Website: apple
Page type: billing-address
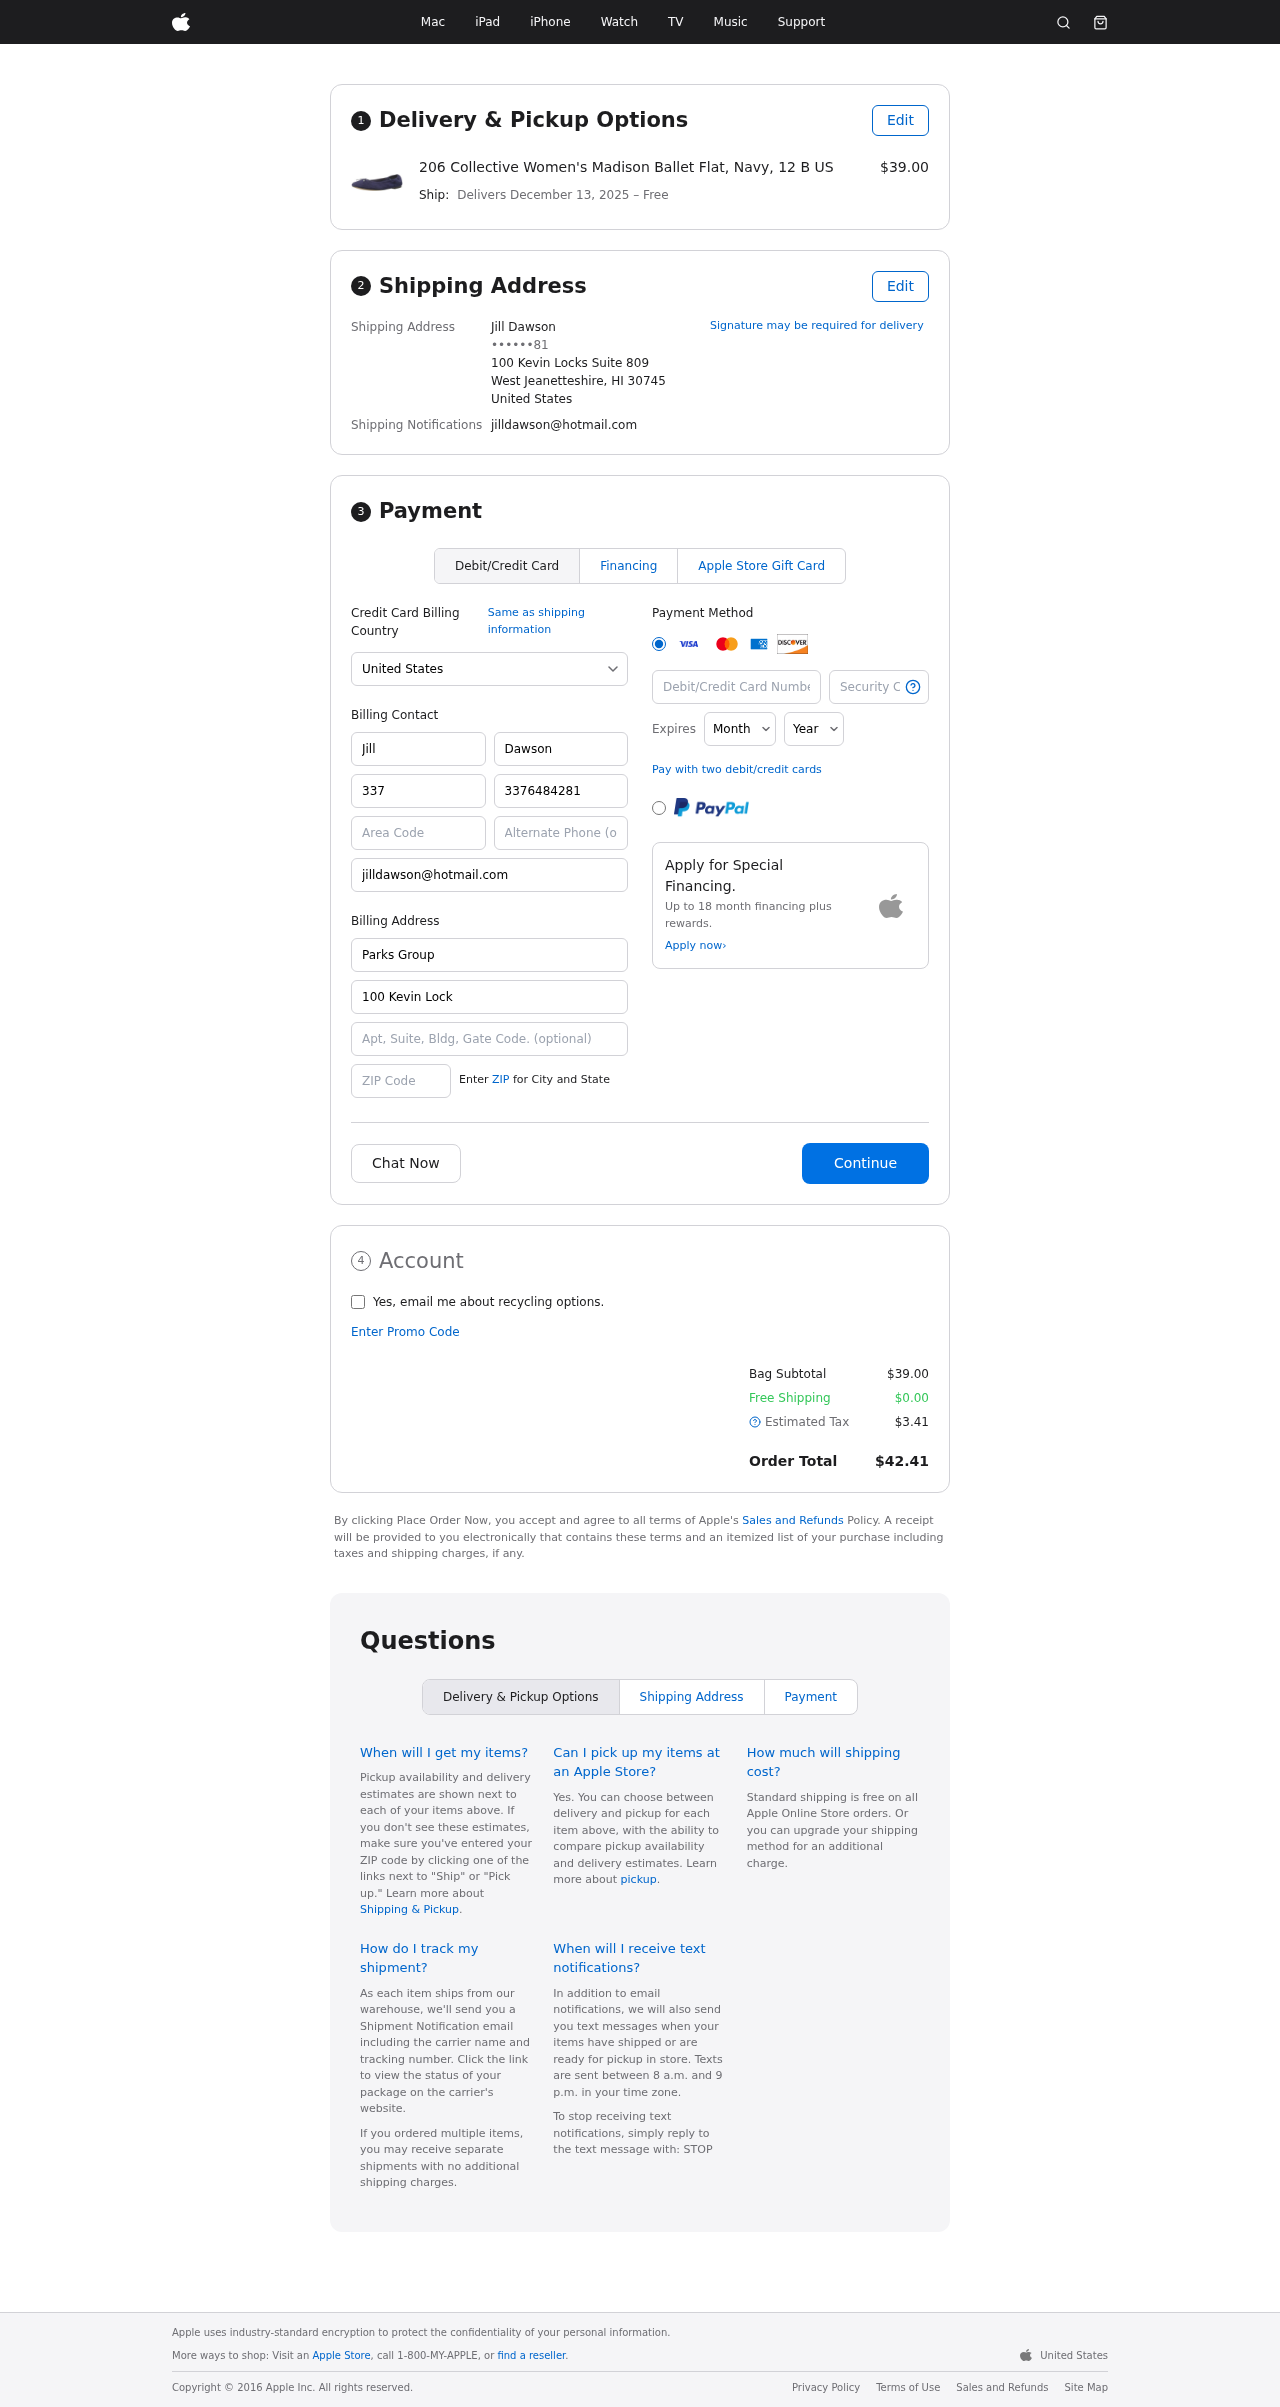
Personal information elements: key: PII_CARD_CVV
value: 388
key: PII_CARD_EXPIRY_MONTH
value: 05
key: PII_CARD_EXPIRY_YEAR
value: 29
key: PII_CARD_NUMBER
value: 4068 8811 5270 2142
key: PII_CITY_STATE_ZIP
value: West Jeanetteshire, HI 30745
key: PII_COUNTRY
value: United States
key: PII_EMAIL
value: jilldawson@hotmail.com
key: PII_FULLNAME
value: Jill Dawson
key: PII_STREET
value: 100 Kevin Locks Suite 809
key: PII_PHONE_MASKED
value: ••••••81
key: PII_BILLING_FIRSTNAME
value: Jill
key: PII_BILLING_LASTNAME
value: Dawson
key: PII_BILLING_PHONE_AREA
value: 337
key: PII_BILLING_PHONE
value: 3376484281
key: PII_BILLING_EMAIL
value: jilldawson@hotmail.com
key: PII_BILLING_COMPANY
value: Parks Group
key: PII_BILLING_STREET
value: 100 Kevin Locks Suite 809
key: PII_BILLING_STREET2
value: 980 Ryan Ranch
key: PII_BILLING_POSTCODE
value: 30745
Product elements: key: PRODUCT1_NAME
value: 206 Collective Women's Madison Ballet Flat, Navy, 12 B US
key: PRODUCT1_PRICE
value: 39
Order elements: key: ORDER_DELIVERY_DATE
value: December 13, 2025
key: ORDER_SUBTOTAL
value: $39.00
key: ORDER_SHIPPING_COST
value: $0.00
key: ORDER_TAX
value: $3.41
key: ORDER_TOTAL
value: $42.41